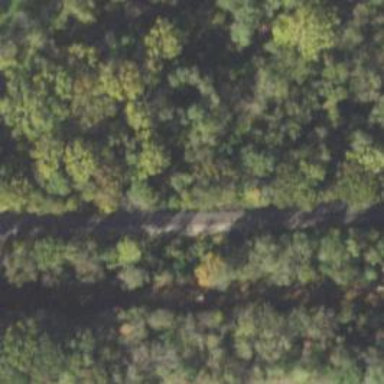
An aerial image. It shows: Railway line on embankment.